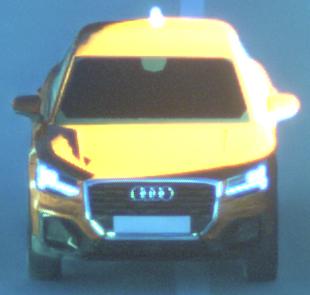
Make: Audi
Model: Q2
Model produced from: 2016
Model produced until: 2020
Doors: 5
Color: orange
Road condition: dry road
Daytime: sunrise or sunset
Contrast: high contrast